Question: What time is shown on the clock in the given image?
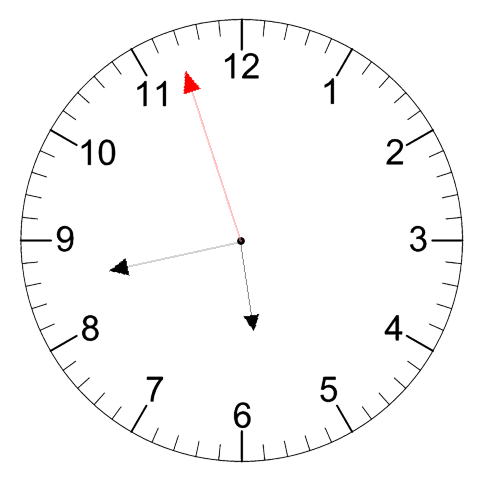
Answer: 05:42:57